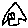
Label: house